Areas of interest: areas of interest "Shopping Mall"
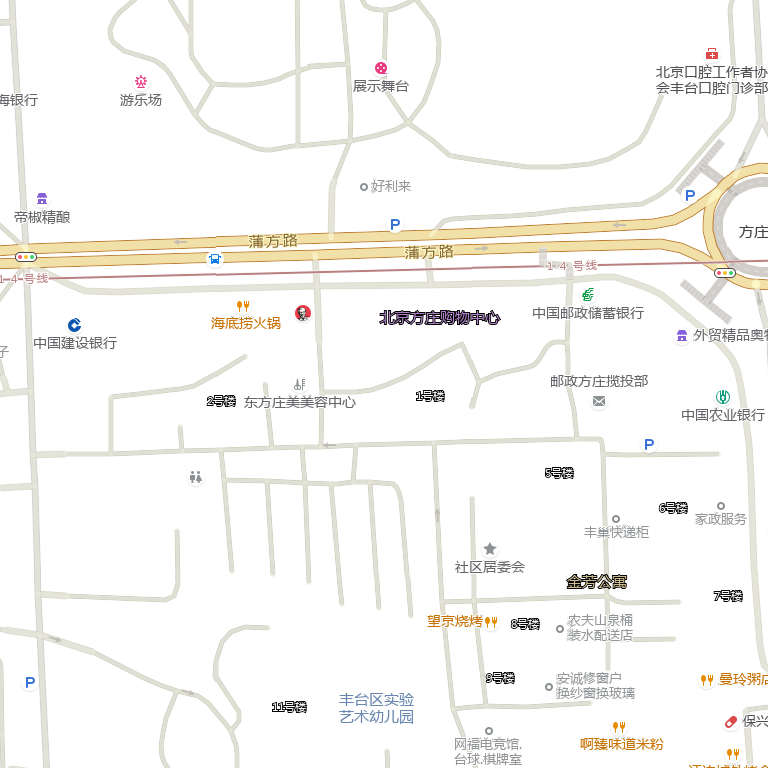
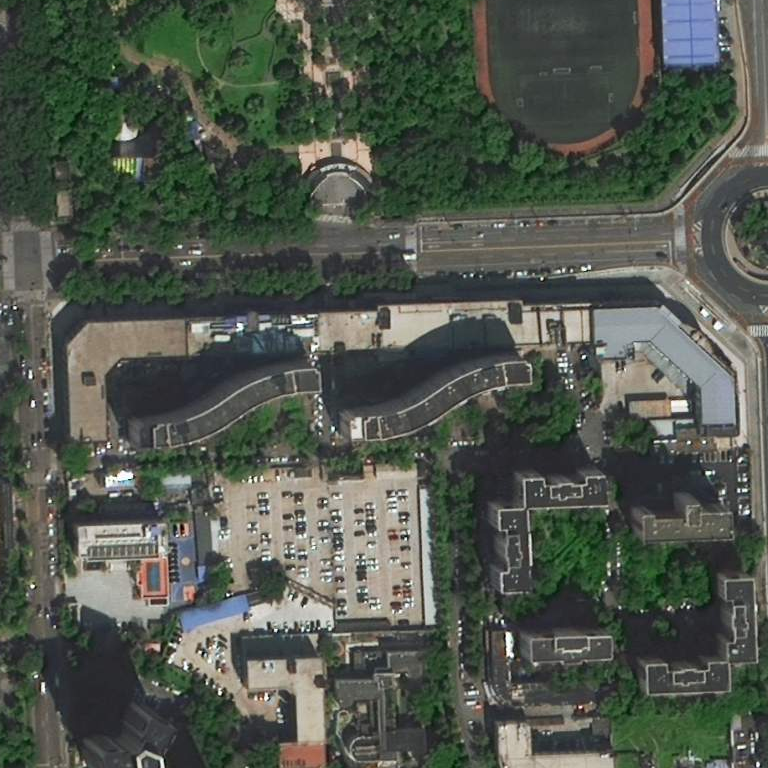